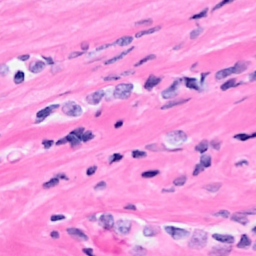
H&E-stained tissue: Breast